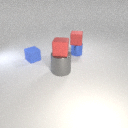
small blue metal cylinder below small red rubber cube